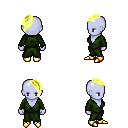
a pixel art fantasy rpg character, female body template, dark elf, purple skin, green robe, magenta pants, gold long mohawk hairstyle, gold boots, four views (front, back, left, right), 2x2 character sprite sheet, small pixel art, hard edges, no anti-aliasing